Field crop: maize
Growth stage: 2
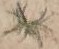
Species: salsola